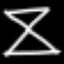
Label: hourglass